Chest X-ray. View position: PA
Patient age: 30
Patient sex: M
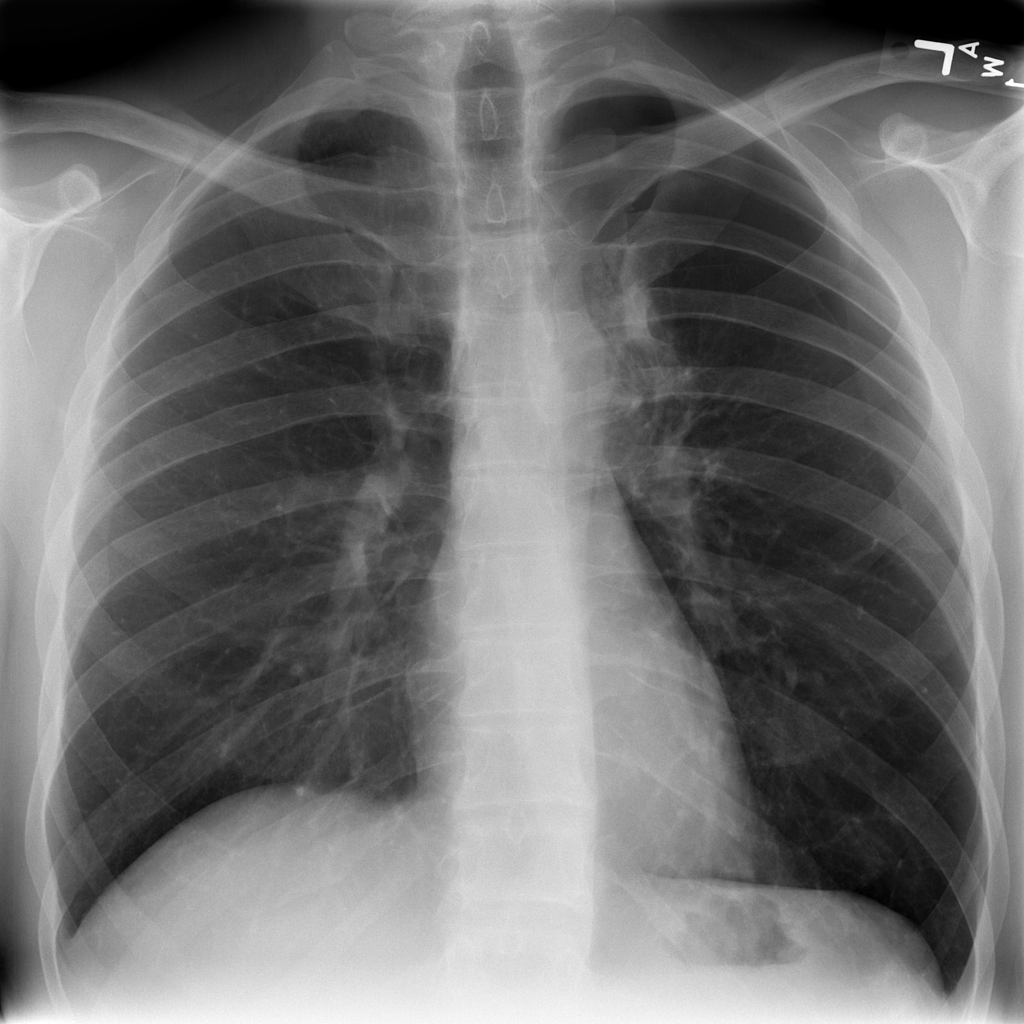
Finding: Pneumothorax